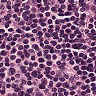
Metastatic tissue present: no